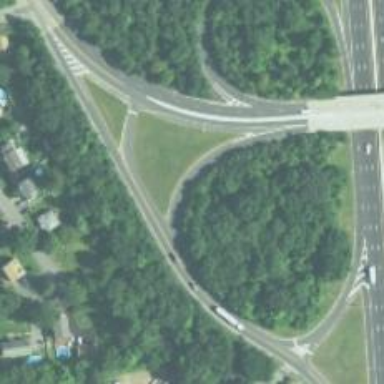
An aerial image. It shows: Trunk link highway.